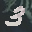
Label: 3